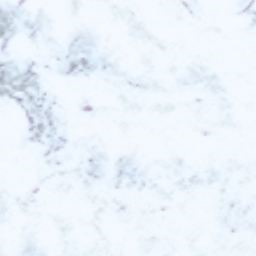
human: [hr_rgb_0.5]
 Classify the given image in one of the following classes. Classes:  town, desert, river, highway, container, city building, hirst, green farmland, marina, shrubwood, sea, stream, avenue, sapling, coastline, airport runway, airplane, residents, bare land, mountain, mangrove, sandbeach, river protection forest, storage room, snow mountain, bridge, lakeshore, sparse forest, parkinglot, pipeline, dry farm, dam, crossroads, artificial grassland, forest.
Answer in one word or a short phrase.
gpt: snow mountain